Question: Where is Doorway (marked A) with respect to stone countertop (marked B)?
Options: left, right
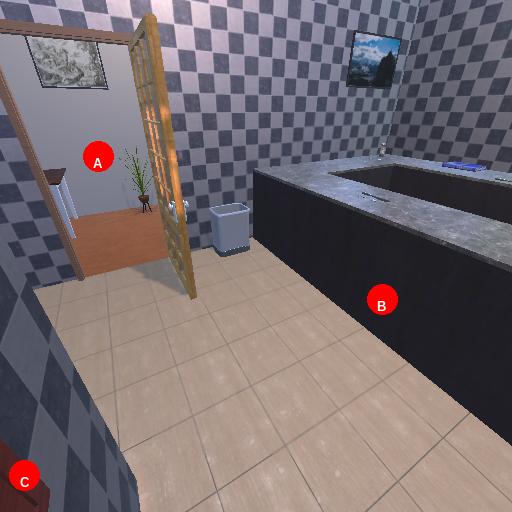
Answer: left